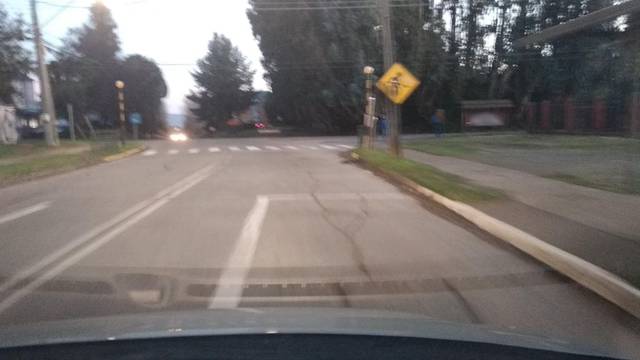
Region: Chile
Coordinates: -39.814, -73.26